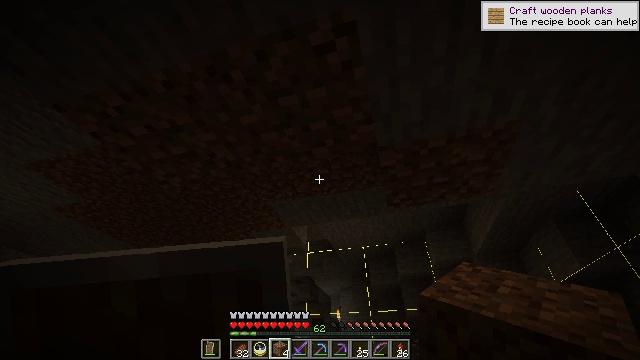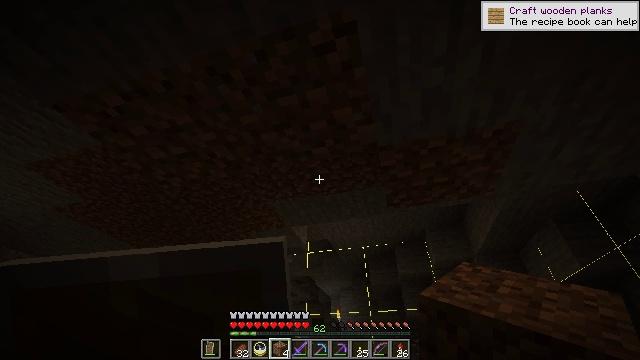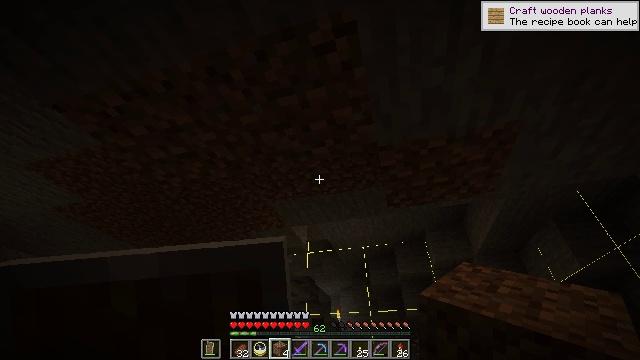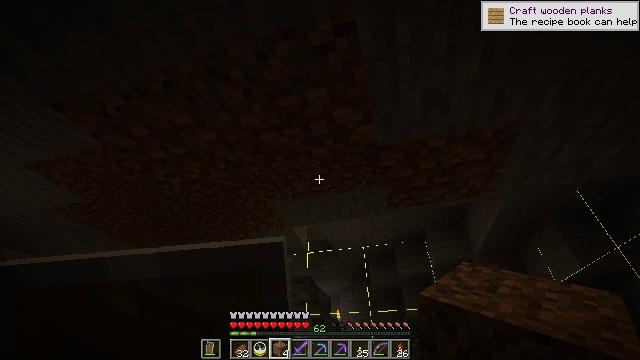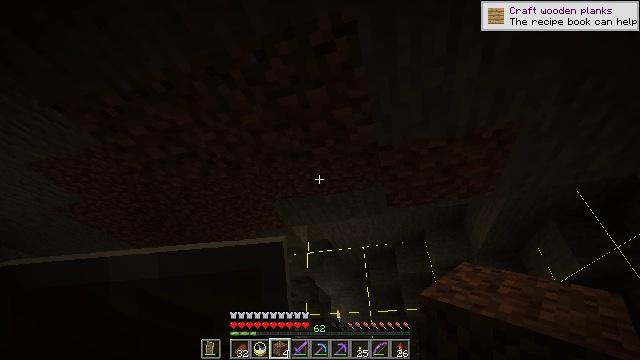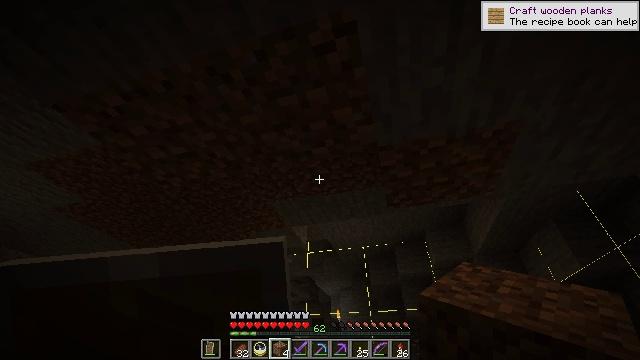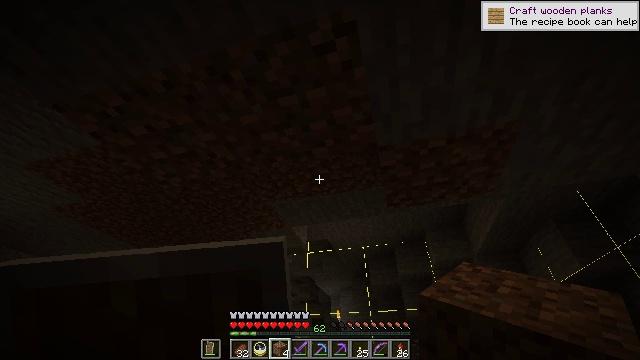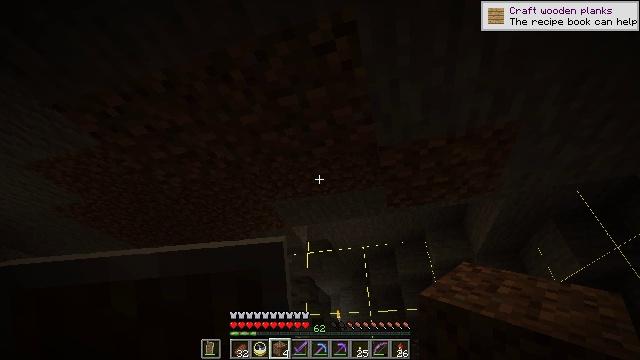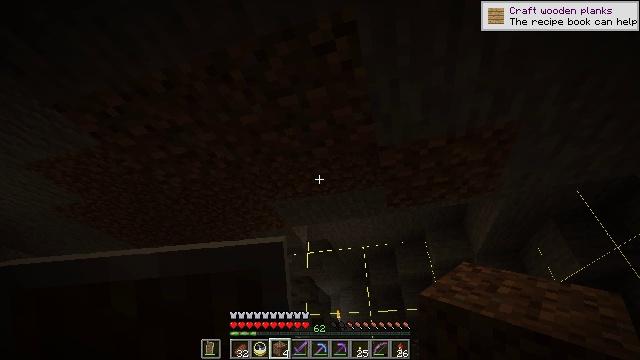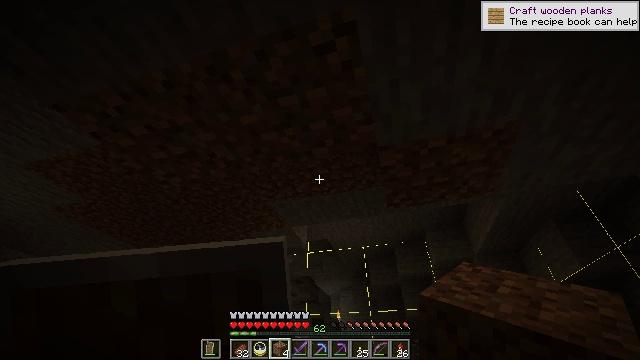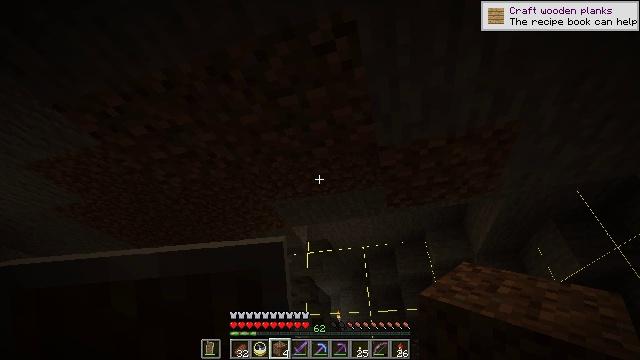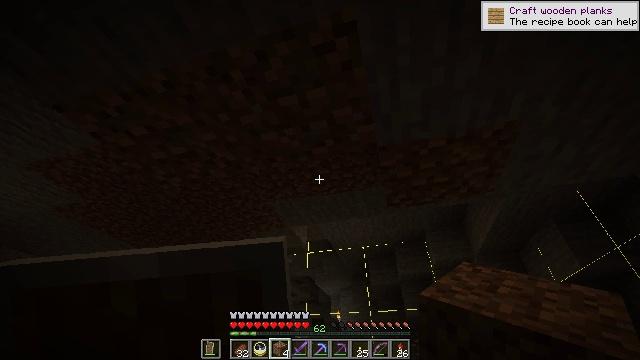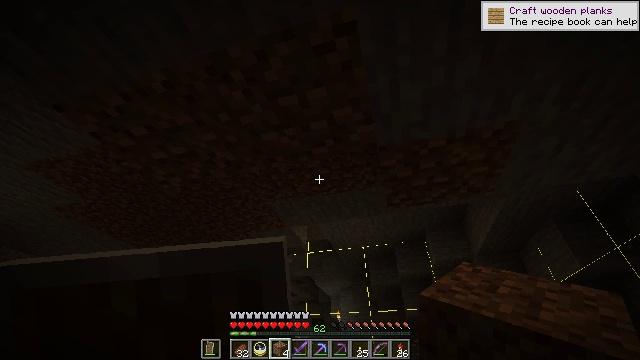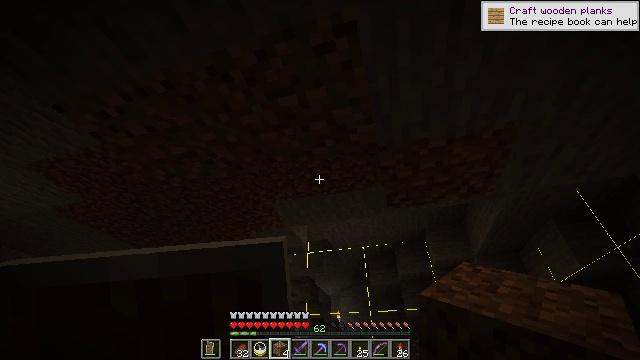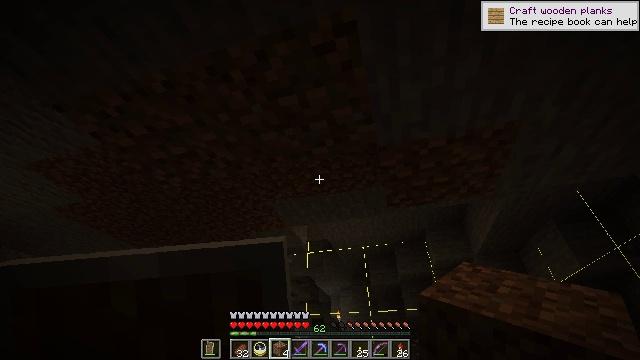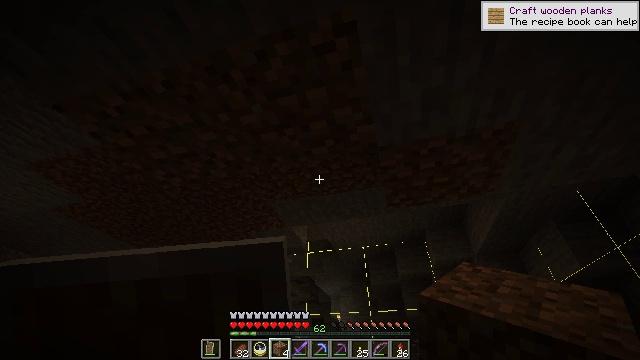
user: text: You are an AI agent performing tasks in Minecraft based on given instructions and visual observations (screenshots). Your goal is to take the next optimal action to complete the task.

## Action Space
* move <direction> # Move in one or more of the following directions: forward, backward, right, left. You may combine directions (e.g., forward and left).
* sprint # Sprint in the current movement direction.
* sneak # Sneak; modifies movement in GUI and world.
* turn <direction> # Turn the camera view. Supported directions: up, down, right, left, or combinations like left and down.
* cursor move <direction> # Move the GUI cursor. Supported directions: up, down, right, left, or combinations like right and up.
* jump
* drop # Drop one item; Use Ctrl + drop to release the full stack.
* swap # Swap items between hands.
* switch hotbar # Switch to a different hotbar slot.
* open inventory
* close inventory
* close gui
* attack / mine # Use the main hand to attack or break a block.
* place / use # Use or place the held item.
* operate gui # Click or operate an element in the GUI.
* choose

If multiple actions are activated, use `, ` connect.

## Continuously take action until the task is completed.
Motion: motion action
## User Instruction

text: Break the gold ore block.
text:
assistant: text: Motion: no_op
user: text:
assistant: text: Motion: no_op
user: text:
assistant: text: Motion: no_op
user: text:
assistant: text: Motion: no_op
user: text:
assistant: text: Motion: no_op
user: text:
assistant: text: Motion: no_op
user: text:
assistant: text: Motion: no_op
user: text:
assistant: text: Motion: no_op
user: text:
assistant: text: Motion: no_op
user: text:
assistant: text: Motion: no_op
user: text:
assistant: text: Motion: no_op
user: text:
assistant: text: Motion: no_op
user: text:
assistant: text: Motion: no_op
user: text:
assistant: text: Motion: no_op
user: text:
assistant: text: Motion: no_op
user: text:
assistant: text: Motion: no_op
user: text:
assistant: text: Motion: no_op
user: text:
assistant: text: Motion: no_op
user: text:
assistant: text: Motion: no_op
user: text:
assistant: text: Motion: no_op
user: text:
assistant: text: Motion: no_op
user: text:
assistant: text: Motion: no_op
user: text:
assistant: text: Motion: no_op
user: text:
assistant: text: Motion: no_op
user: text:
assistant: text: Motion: no_op
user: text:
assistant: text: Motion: no_op
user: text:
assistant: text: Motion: no_op
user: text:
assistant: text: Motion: no_op
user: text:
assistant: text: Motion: no_op
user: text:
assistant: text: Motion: no_op